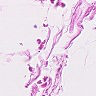
Metastatic tissue present: no